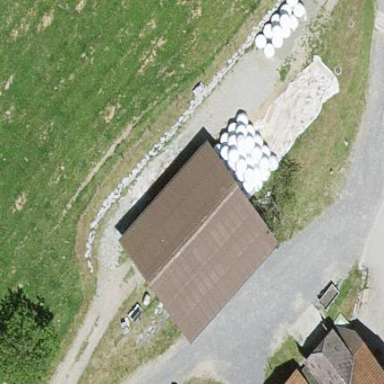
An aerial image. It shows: Shed building.